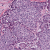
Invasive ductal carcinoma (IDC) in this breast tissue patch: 1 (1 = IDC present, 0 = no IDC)